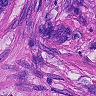
Metastatic tissue present: yes